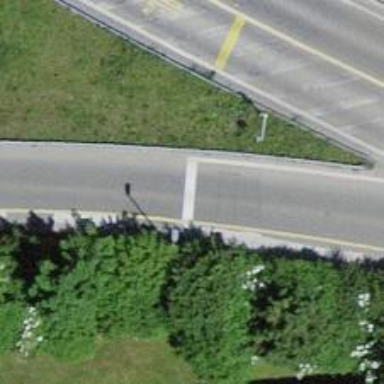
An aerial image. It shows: Road with traffic signals for signaling.